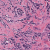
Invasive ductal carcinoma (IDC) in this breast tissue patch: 1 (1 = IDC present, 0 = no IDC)